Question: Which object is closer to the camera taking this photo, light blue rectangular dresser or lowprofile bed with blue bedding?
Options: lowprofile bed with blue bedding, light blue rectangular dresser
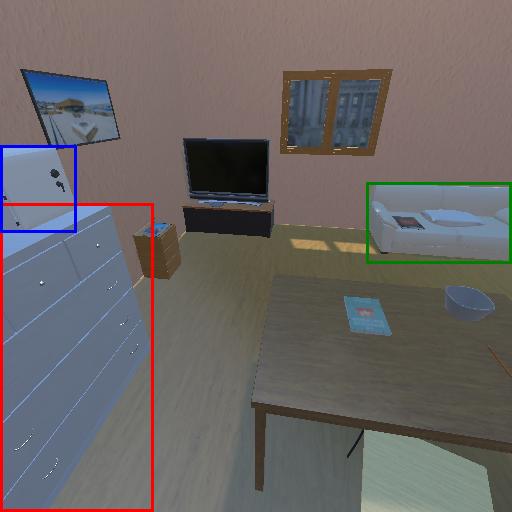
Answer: lowprofile bed with blue bedding